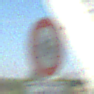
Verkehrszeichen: VerbotRadverkehr
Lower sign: ZeitangabenMitBeschraenkungAufWochentage7
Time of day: MorningAfternoon
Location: Outdoor (Special)
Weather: Clear
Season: NotSpecified
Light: Natural